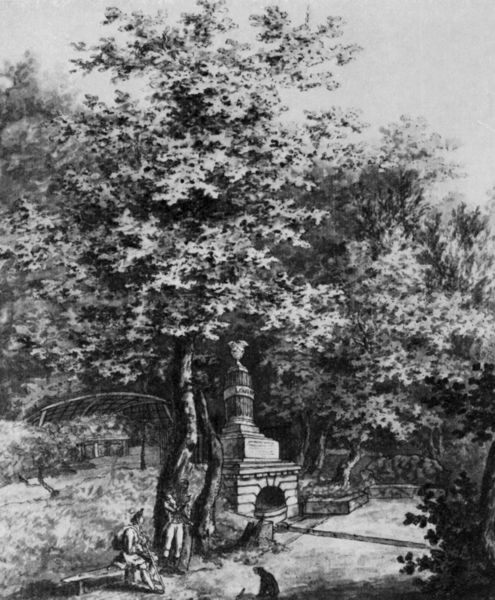
Titel: Luisenquelle in Frederiksdahl
Künstler: Caspar David Friedrich
Standort: Hamburg
Institution: Kunsthalle
Schlagwörter: baum, blätter, dunkel, gemälde, himmel, laub, mann, schatten, weiß, aquarell, bäume, frauen, grün, landschaft, menschen, sitzen, frau, grau, hell, licht, männer, schwarz, straße, säule, tisch, zeichnung, gebäude, gras, haus, hund, park, tier, weg, wiese, zaun, architektur, mensch, stehen, stein, steine, baumstamm, stamm, brücke, busch, büsche, gebüsch, hütte, pfad, sonne, blatt, wald, brunnen, kamin, ofen, garten, statue, vase, kübel, sommer, düster, bogen, ort, zwei, mauer, grafik, graphik, backstein, idylle, pause, rast, platz, bank, romantik, stufe, junge, warten, foto, katze, wandern, denkmal, lichtung, druck, schwarz weiss, schraffur, radierung, stich, friedhof, altar, sonntag, unterholz, grab, wanderer, eiche, tempel, friedrich, kupferstich, ausruhen, schrein, netz, laube, baumstumpf, wanderung, standbild, grabmal, monument, quelle, mahnmal, parkbank, psrk, grabmonument, peisage, aste, bbaum, ma, 2, älste